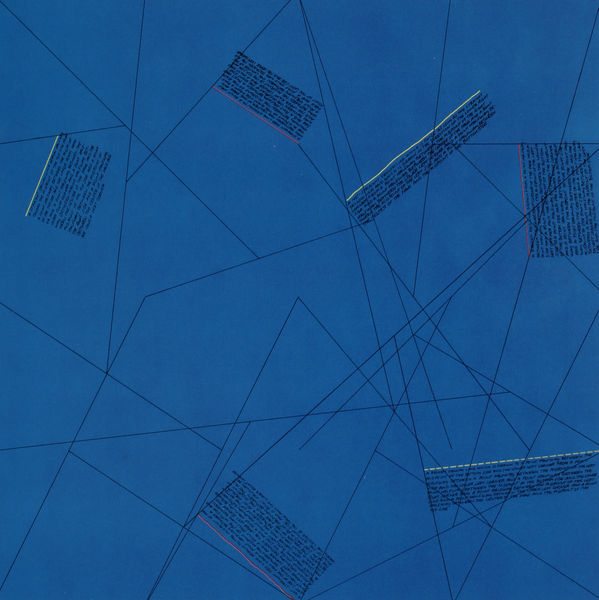
Titel: The Location of yellow and red straight, not straight, and broken Lines
Künstler: Sol Lewitt
Standort: New York
Institution: Collection David and Sue Workman
Schlagwörter: blau, weiß, dreieck, schwarz, fächer, spitzen, schrift, abstrakt, flächen, formen, linien, striche, text, zeitung, ecken, schwart, dreiecke, vierecke, winkel, kreuzungen, schnittpunkte, schnipsel